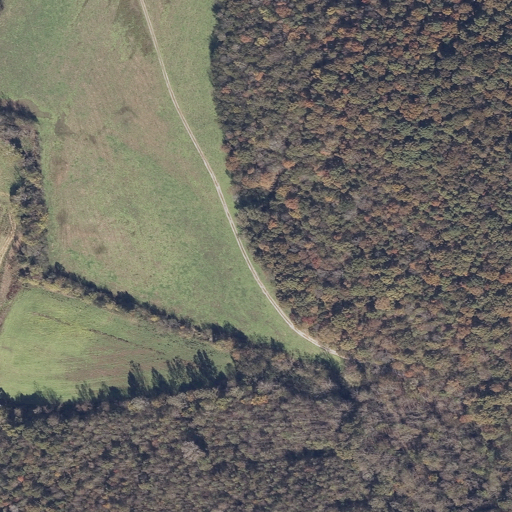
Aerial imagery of valley in Alabama named Hightower Hollow containing deciduous forest, woody wetlands, pasture, herbaceous wetlands, mixed forest, and cultivated crops